Aerial crown-view tile of a tropical tree (Barro Colorado Island, Panama), acquired 20240716:
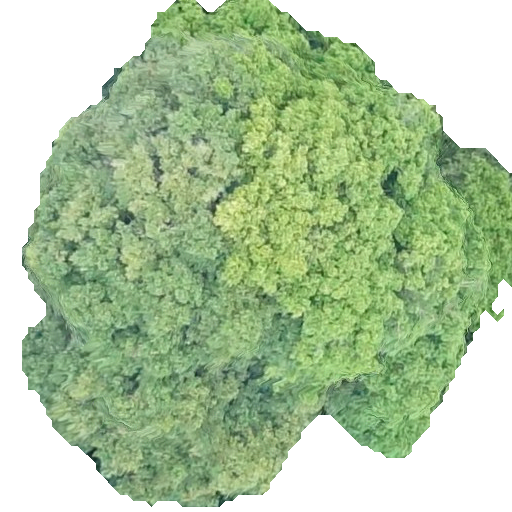
Species: Prioria copaifera
GBIF accepted scientific name: Prioria copaifera
Crown area: 281.015 m²